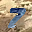
Label: 7